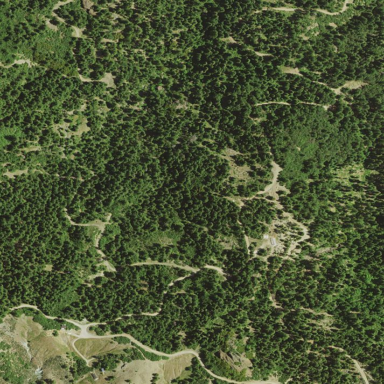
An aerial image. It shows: Forest area.